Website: home-depot
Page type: receipt
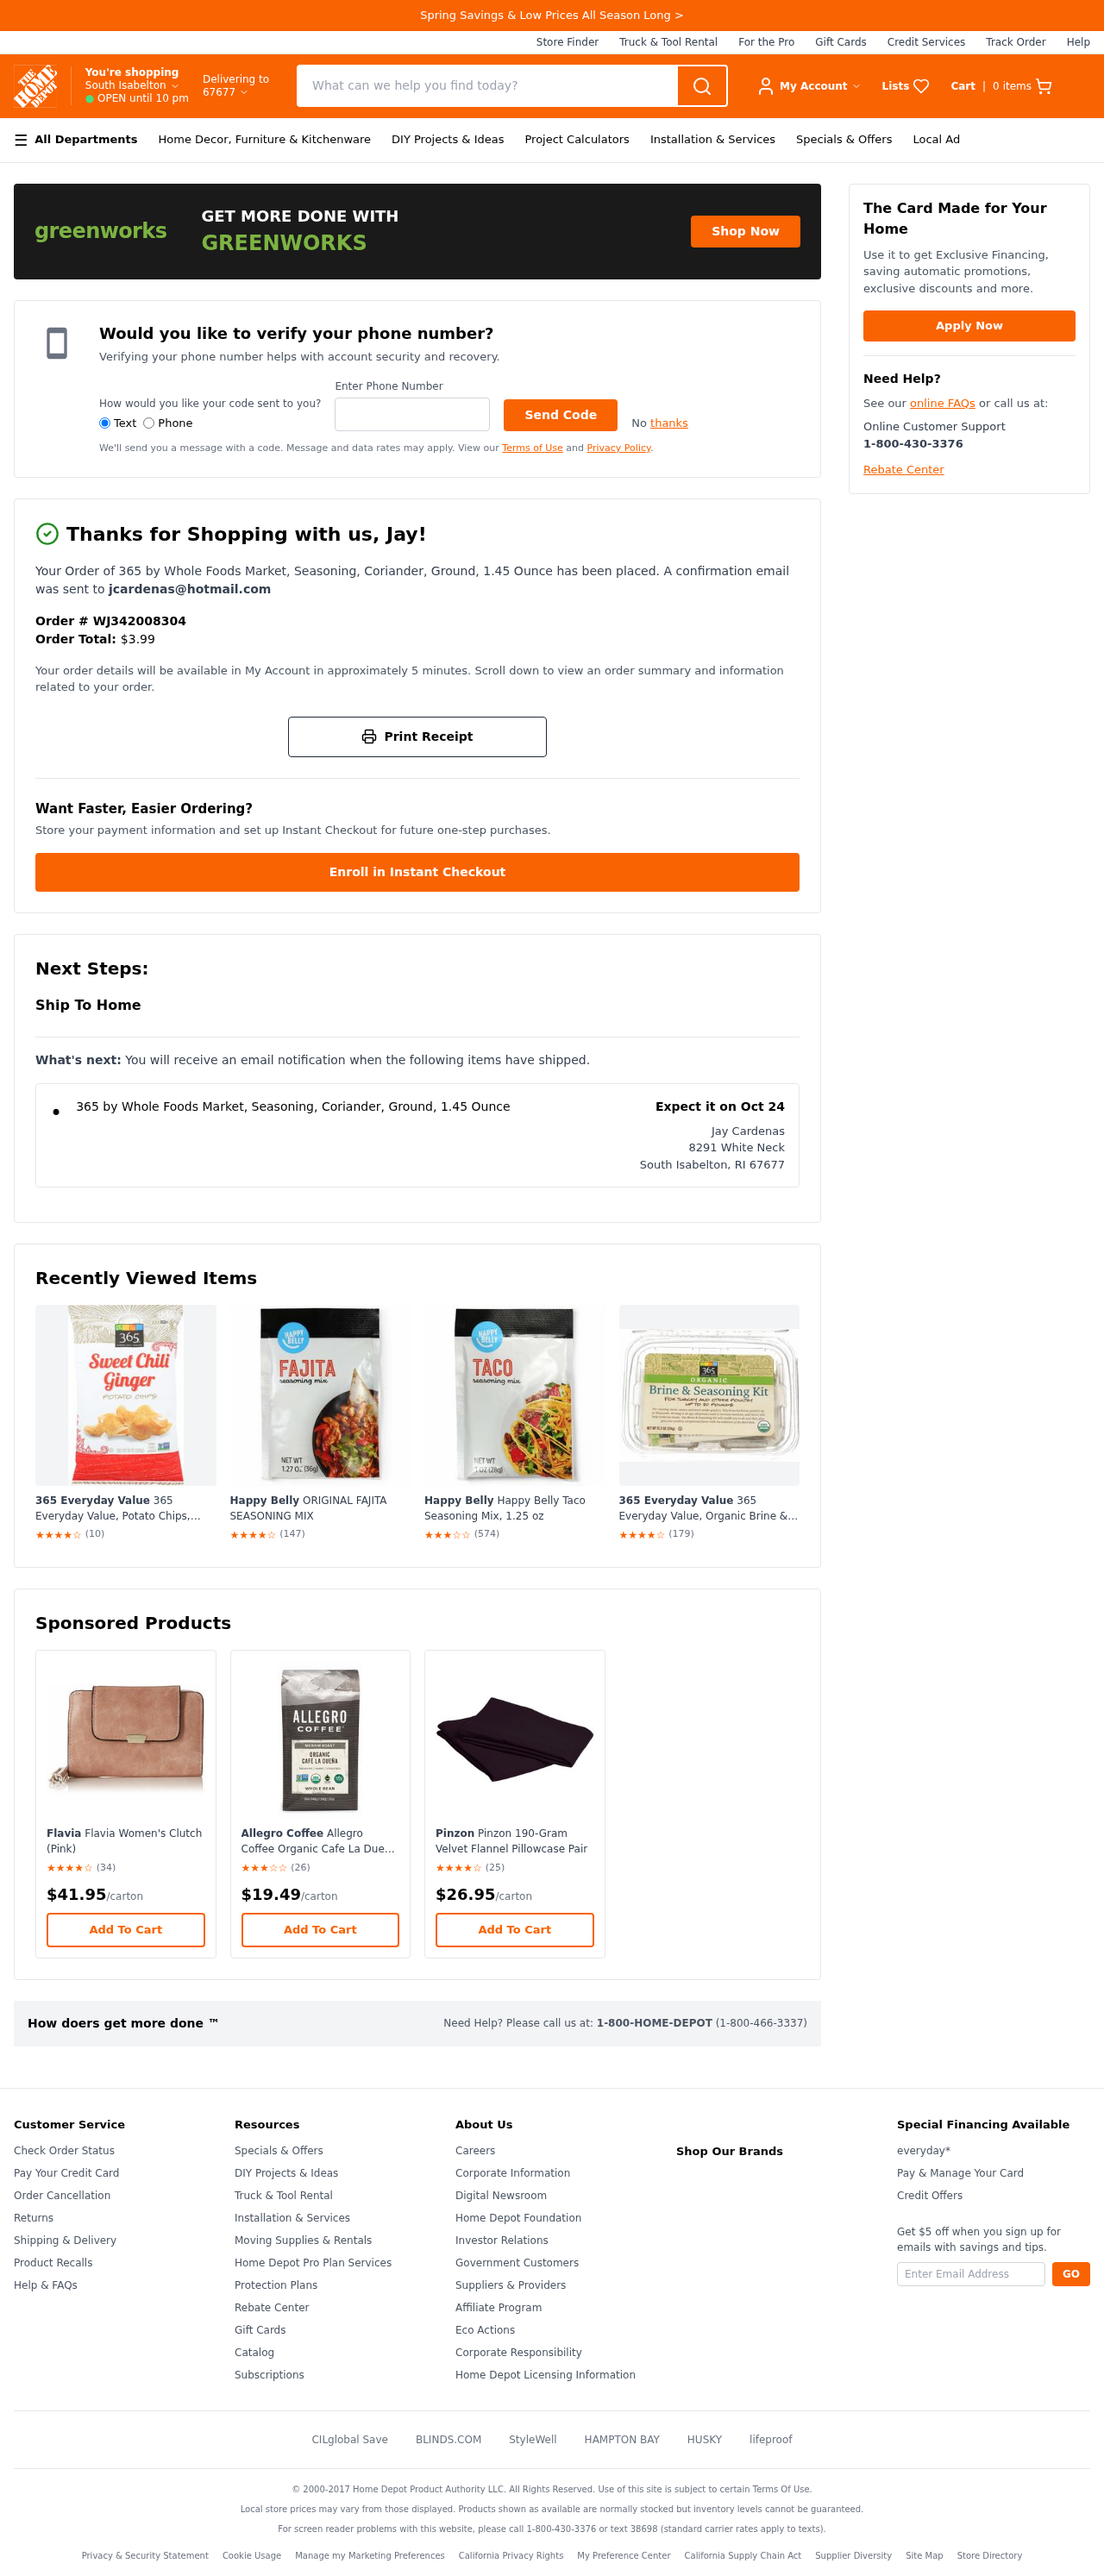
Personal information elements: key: PII_CITY
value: South Isabelton
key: PII_CITY_STATE_ZIP
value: South Isabelton, RI 67677
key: PII_EMAIL
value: jcardenas@hotmail.com
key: PII_FIRSTNAME
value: Jay
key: PII_FULLNAME
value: Jay Cardenas
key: PII_PHONE
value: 2868372707
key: PII_POSTCODE
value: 67677
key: PII_STREET
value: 8291 White Neck
Product elements: key: PRODUCT1_NAME
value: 365 by Whole Foods Market, Seasoning, Coriander, Ground, 1.45 Ounce
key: PRODUCT2_NAME
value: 365 Everyday Value 365 Everyday Value, Potato Chips, Sweet Chili Ginger, 10 oz
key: PRODUCT2_BRAND
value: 365 Everyday Value
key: PRODUCT2_RATING
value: ★★★★☆
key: PRODUCT2_NUM_RATINGS
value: (10)
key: PRODUCT3_NAME
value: Happy Belly ORIGINAL FAJITA SEASONING MIX
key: PRODUCT3_BRAND
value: Happy Belly
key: PRODUCT3_RATING
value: ★★★★☆
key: PRODUCT3_NUM_RATINGS
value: (147)
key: PRODUCT4_NAME
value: Happy Belly Happy Belly Taco Seasoning Mix, 1.25 oz
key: PRODUCT4_BRAND
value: Happy Belly
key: PRODUCT4_RATING
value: ★★★☆☆
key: PRODUCT4_NUM_RATINGS
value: (574)
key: PRODUCT5_NAME
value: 365 Everyday Value 365 Everyday Value, Organic Brine & Seasoning Kit, 13.2 oz
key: PRODUCT5_BRAND
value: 365 Everyday Value
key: PRODUCT5_RATING
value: ★★★★☆
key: PRODUCT5_NUM_RATINGS
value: (179)
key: PRODUCT6_NAME
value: Flavia Flavia Women's Clutch (Pink)
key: PRODUCT6_BRAND
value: Flavia
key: PRODUCT6_RATING
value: ★★★★☆
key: PRODUCT6_NUM_RATINGS
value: (34)
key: PRODUCT6_PRICE
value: $41.95
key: PRODUCT7_NAME
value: Allegro Coffee Allegro Coffee Organic Cafe La Duena Whole Bean Coffee, 12 oz
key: PRODUCT7_BRAND
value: Allegro Coffee
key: PRODUCT7_RATING
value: ★★★☆☆
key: PRODUCT7_NUM_RATINGS
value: (26)
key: PRODUCT7_PRICE
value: $19.49
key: PRODUCT8_NAME
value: Pinzon Pinzon 190-Gram Velvet Flannel Pillowcase Pair
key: PRODUCT8_BRAND
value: Pinzon
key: PRODUCT8_RATING
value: ★★★★☆
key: PRODUCT8_NUM_RATINGS
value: (25)
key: PRODUCT8_PRICE
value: $26.95
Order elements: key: ORDER_NUM_ITEMS
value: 0
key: ORDER_ID
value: WJ342008304
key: ORDER_TOTAL
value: $3.99
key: ORDER_DELIVERY_DATE
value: Expect it on Oct 24